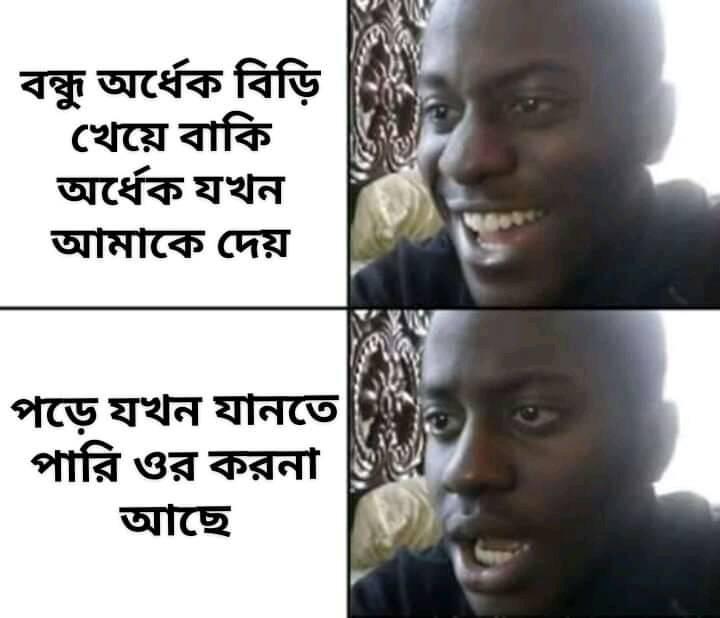
Text: বন্ধু অর্ধেক বিড়ি খেয়ে বাকি অর্ধেক যখন আমাকে দেয় পড়ে যখন যানতে পারি ওর করনা আছে
Label: Non Hate